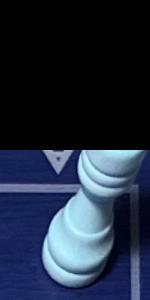
Label: Rook_White